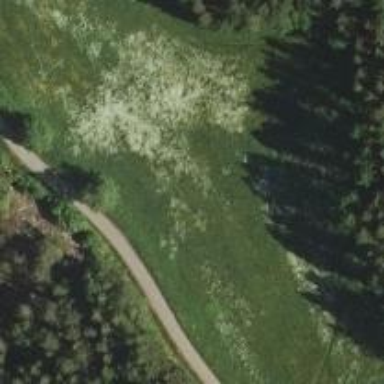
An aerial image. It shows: Path.